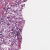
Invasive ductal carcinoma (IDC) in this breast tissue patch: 0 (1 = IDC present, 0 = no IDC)